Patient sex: M
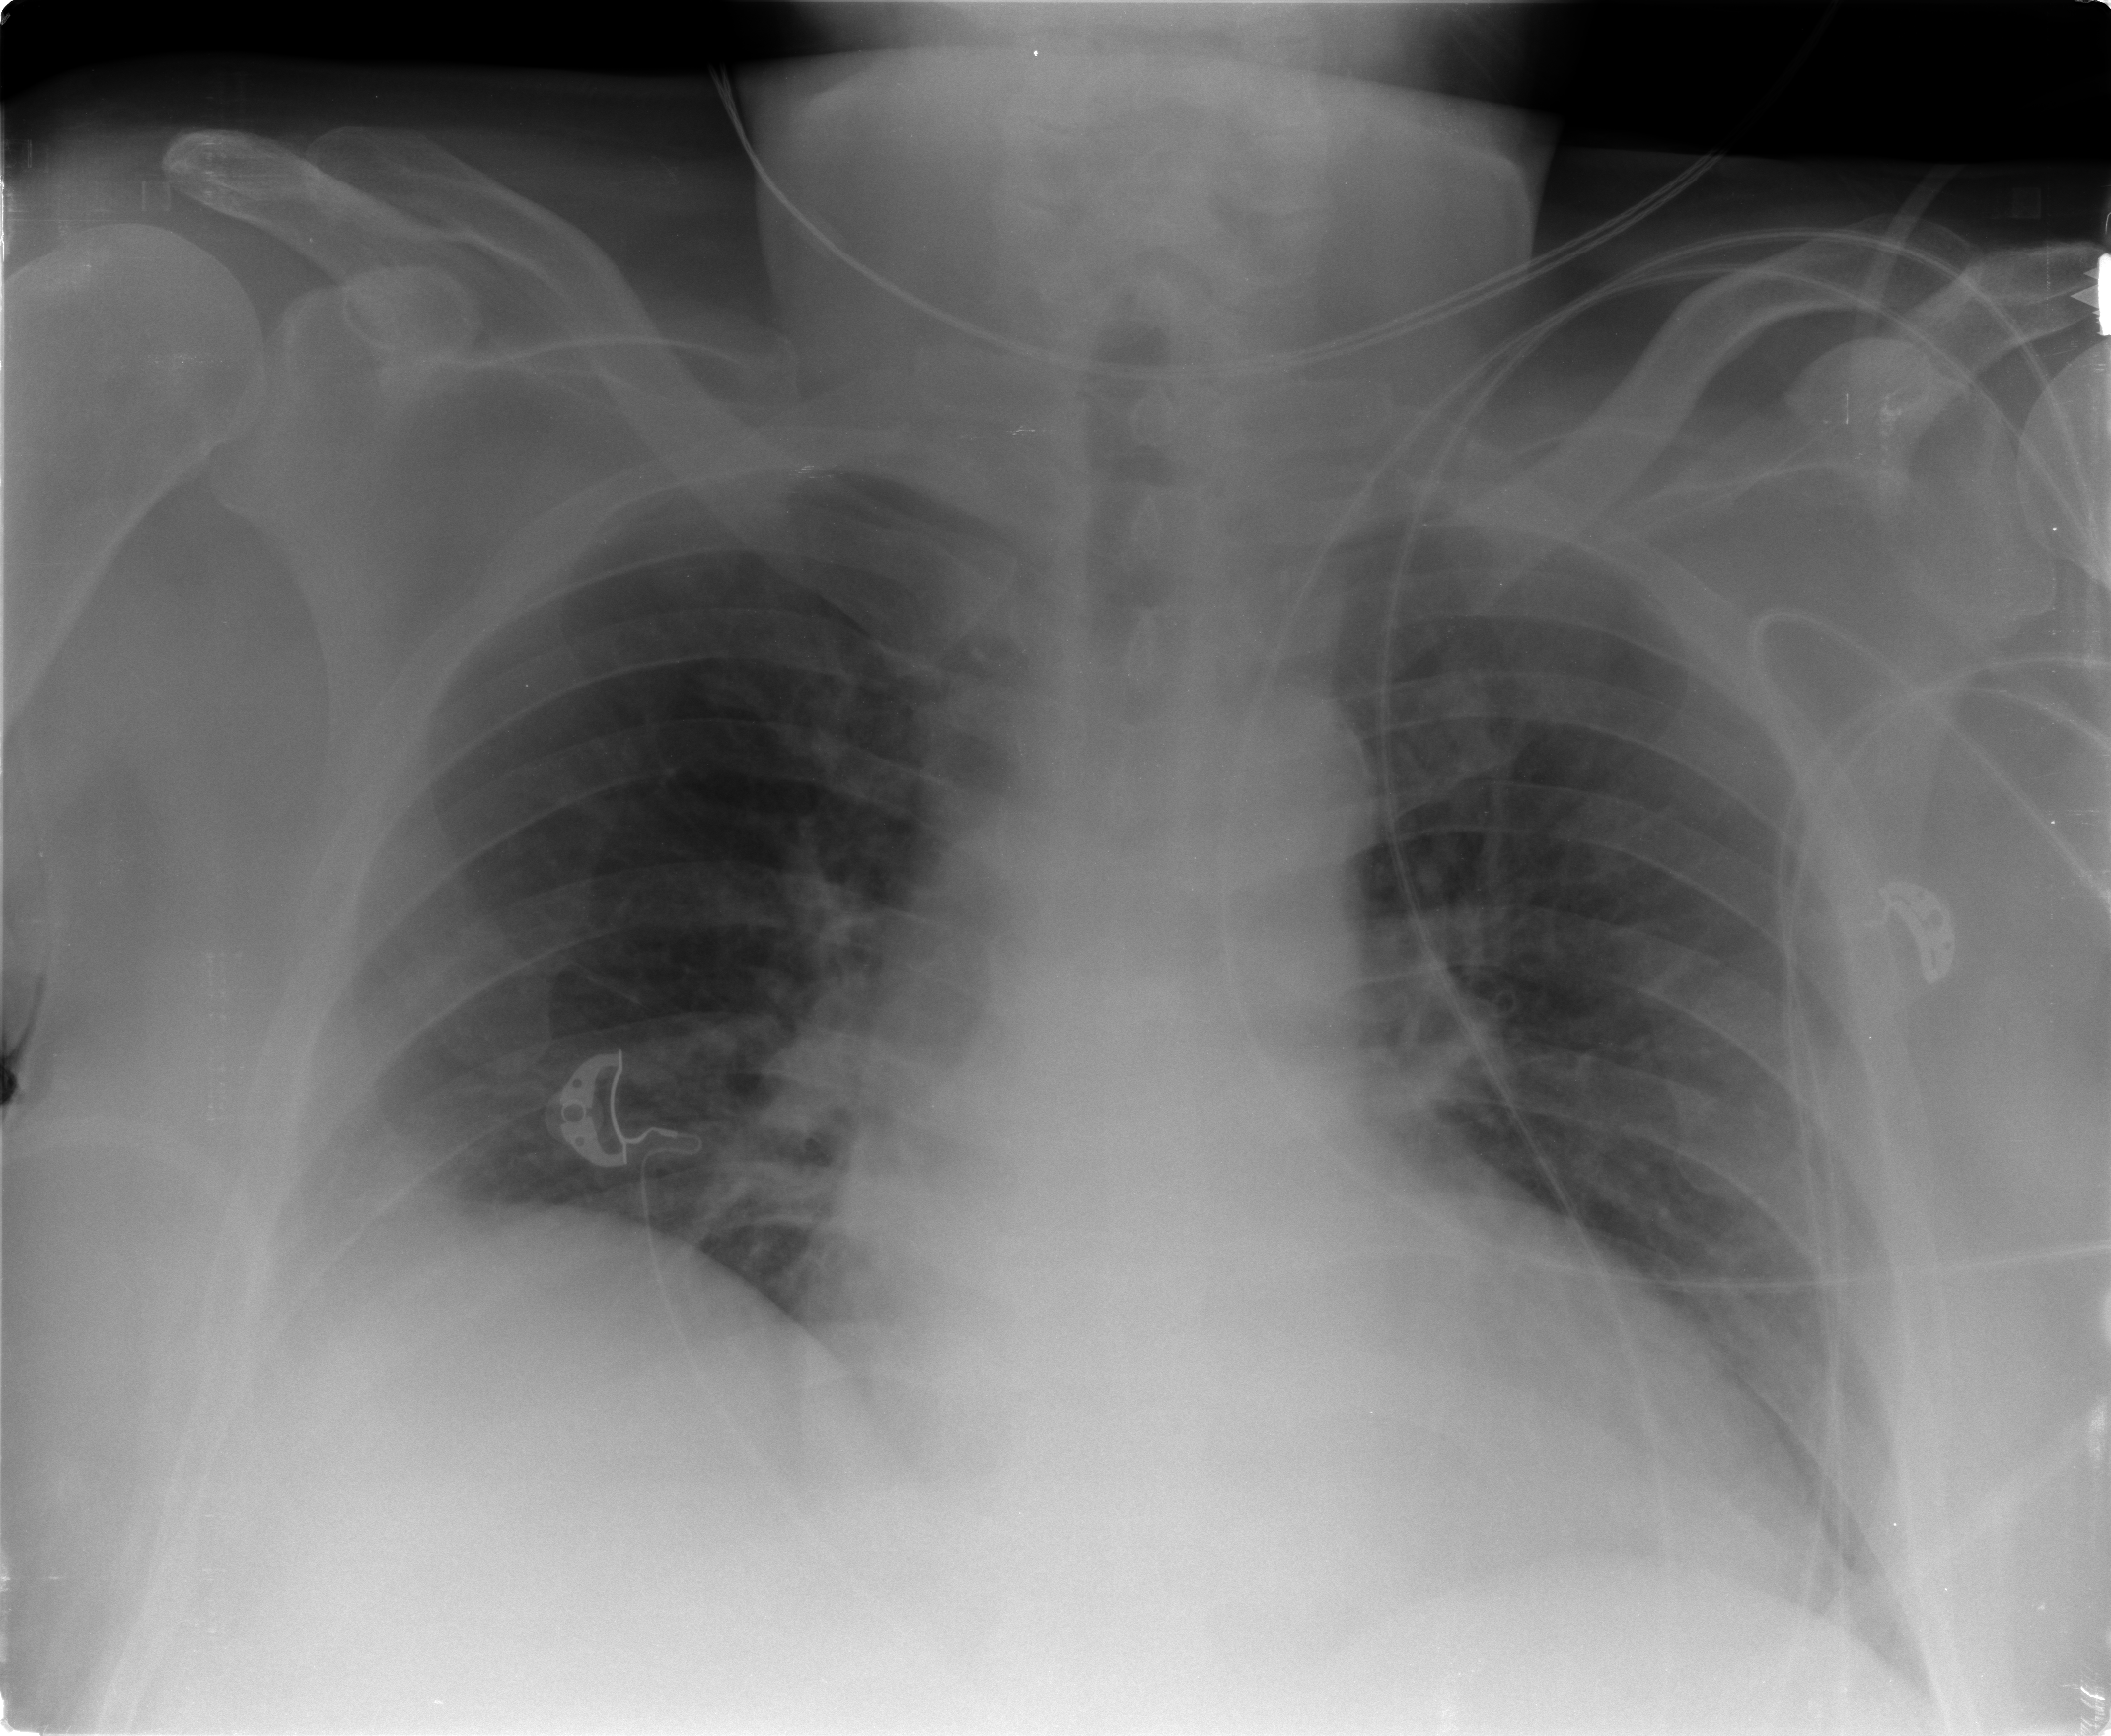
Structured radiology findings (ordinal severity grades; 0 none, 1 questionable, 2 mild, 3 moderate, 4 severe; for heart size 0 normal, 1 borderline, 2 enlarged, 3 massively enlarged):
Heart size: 2
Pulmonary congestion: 2
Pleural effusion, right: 1
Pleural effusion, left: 0
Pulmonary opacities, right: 0
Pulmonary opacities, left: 0
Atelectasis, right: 1
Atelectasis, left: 0